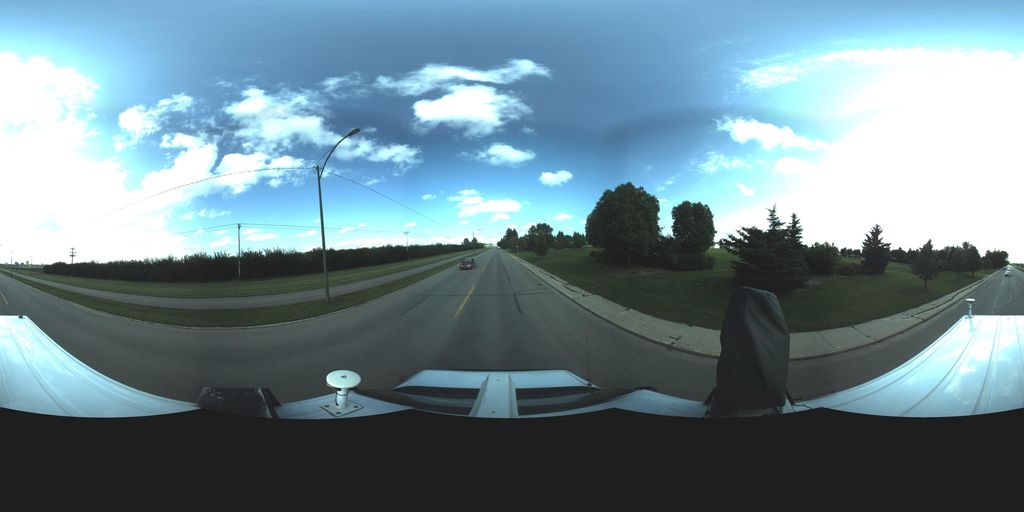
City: saskatoon